Brain MRI, t2w sequence, axial 2D slice.
Patient: age 36, sex F, weight 95 kg, height 1.95 m
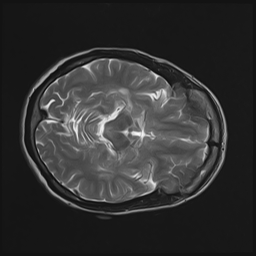